Interaction volume radius: 5 \u00c5
Interaction volume height: 15 \u00c5
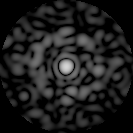
Disorder parameter: 0.8309